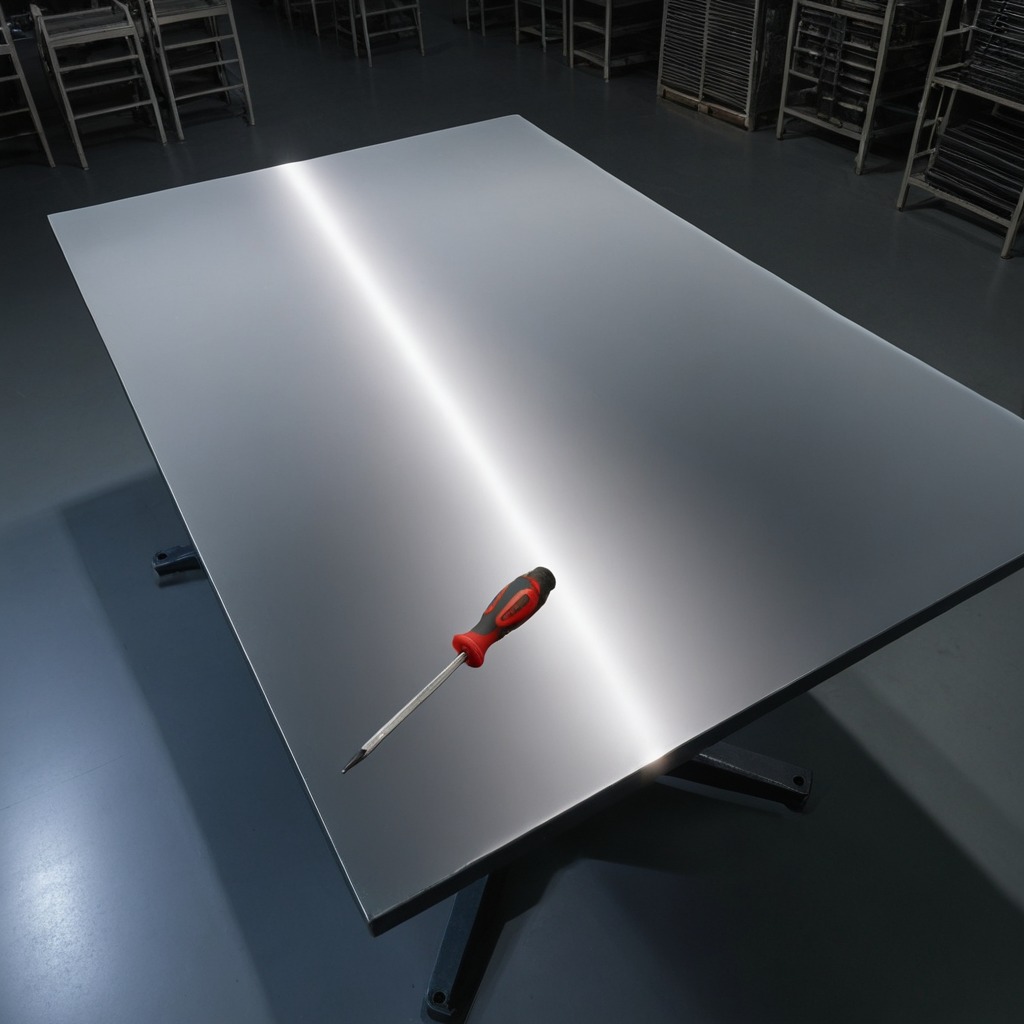
A screwdriver is lying on the clean empty table in the basement in the evening.